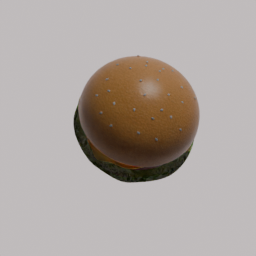
Label: nature